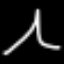
Label: The Eiffel Tower